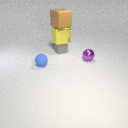
small purple metal sphere to the right of small gray rubber cube